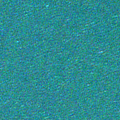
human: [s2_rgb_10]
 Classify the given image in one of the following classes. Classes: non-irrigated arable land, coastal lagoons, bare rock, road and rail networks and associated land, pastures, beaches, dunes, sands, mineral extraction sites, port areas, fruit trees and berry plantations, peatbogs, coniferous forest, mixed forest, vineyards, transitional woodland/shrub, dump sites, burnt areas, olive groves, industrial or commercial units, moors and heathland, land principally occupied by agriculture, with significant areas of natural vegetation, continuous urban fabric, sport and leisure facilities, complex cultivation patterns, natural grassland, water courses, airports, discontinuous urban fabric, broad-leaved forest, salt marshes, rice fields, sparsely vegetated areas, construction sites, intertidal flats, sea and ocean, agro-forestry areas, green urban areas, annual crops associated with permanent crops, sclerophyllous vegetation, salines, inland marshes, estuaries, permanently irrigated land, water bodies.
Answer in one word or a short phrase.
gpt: sea and ocean